Interaction volume radius: 5 \u00c5
Interaction volume height: 40 \u00c5
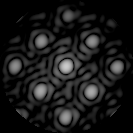
Disorder parameter: 0.08641